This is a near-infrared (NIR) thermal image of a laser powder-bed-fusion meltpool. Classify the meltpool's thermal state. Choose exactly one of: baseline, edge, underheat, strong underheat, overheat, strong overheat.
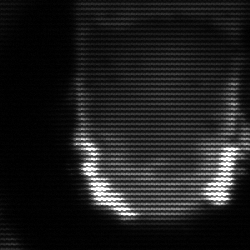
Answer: baseline